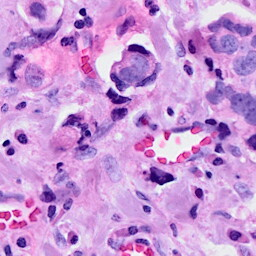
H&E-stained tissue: Breast